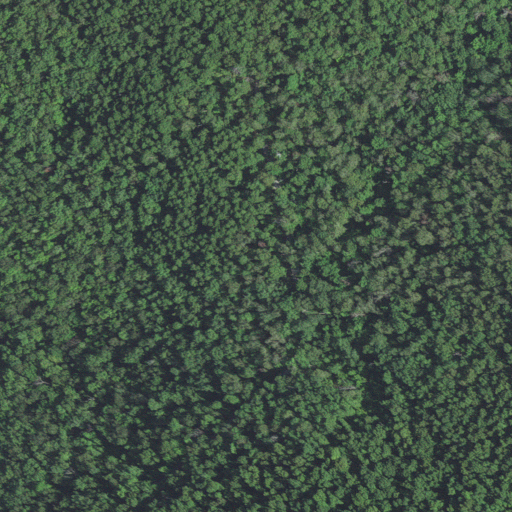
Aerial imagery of gap in Arkansas named Huffman Gap containing deciduous forest, mixed forest, open development, and evergreen forest